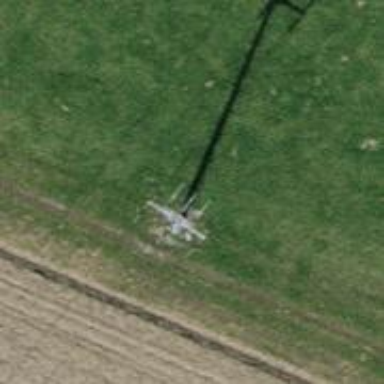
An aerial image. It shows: Power pole.